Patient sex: F
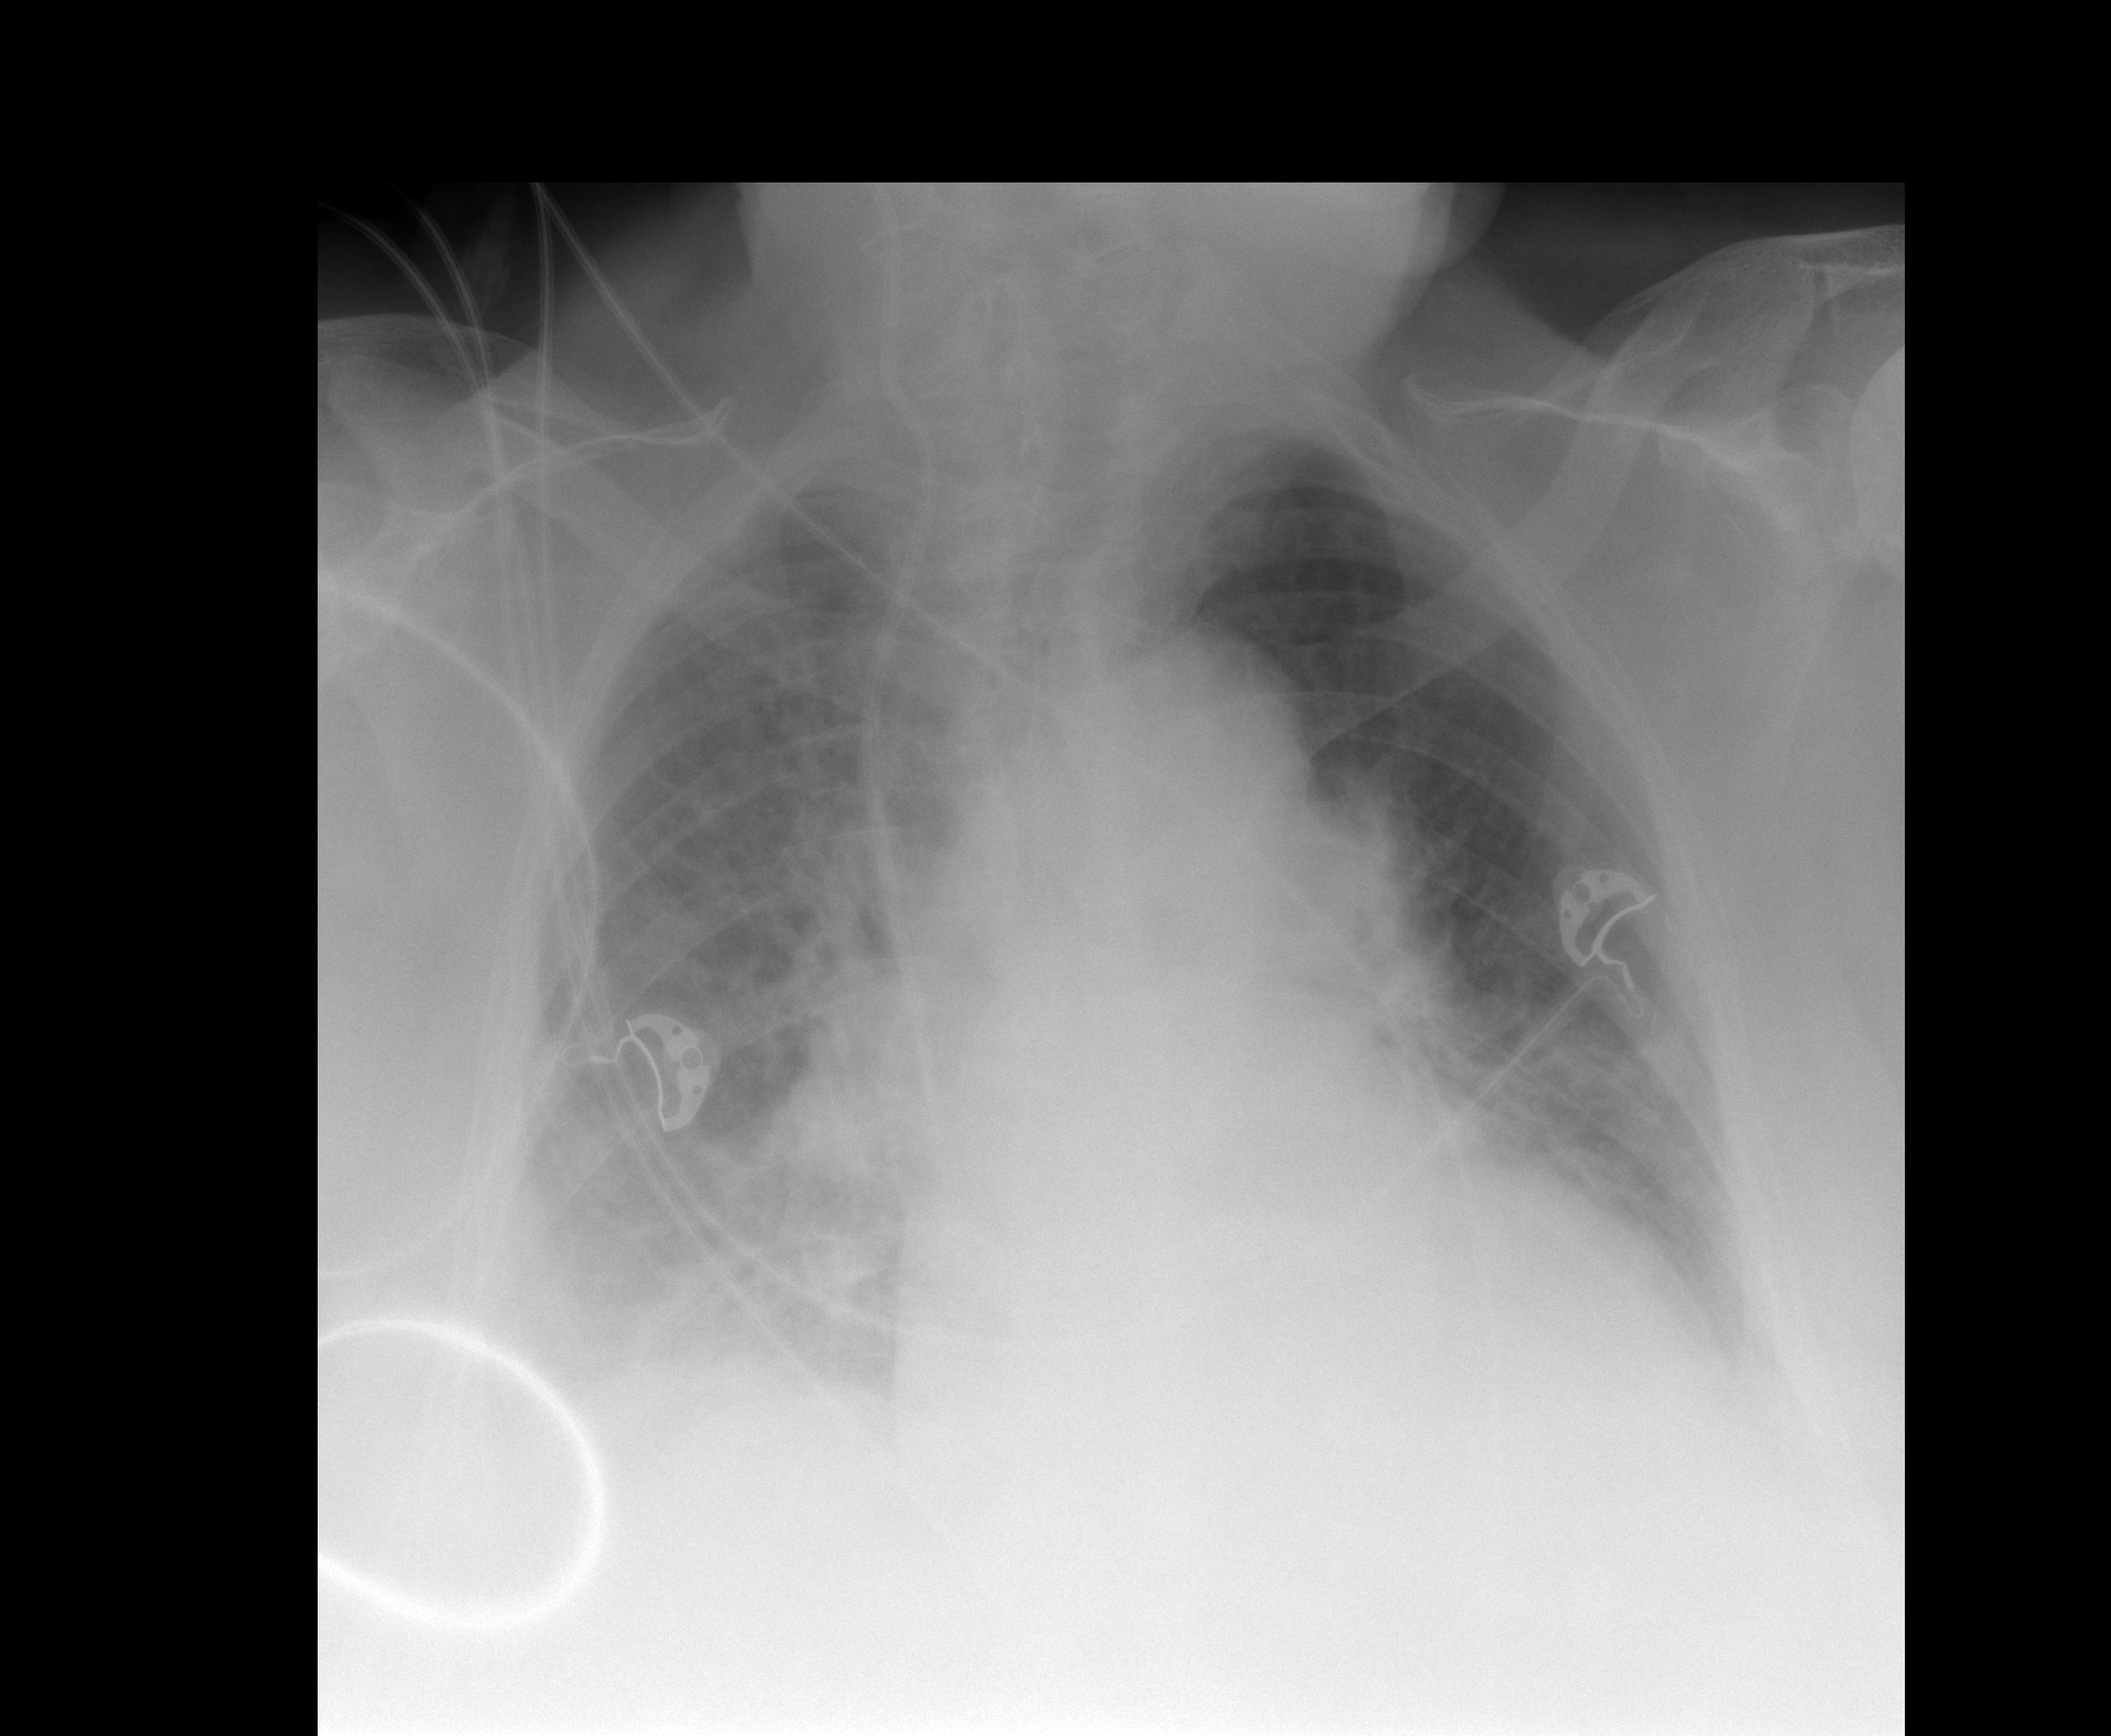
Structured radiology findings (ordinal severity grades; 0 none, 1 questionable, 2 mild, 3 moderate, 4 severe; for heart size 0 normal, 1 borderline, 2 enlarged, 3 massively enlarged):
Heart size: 1
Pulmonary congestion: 2
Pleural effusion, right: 3
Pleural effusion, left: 2
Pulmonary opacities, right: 2
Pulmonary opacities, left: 1
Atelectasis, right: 3
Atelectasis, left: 2